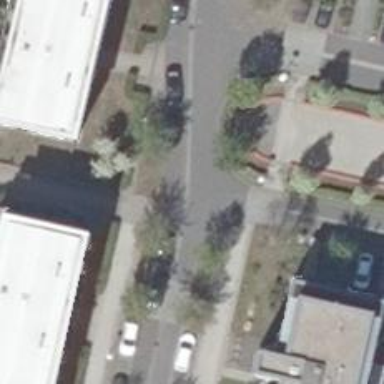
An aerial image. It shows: Residential road with asphalt surface and sidewalks on both sides.